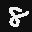
Label: 8